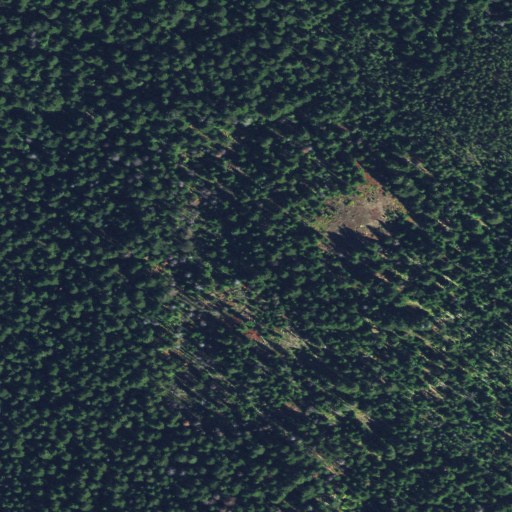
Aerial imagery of mountain in Idaho named Bat Point containing only evergreen forest